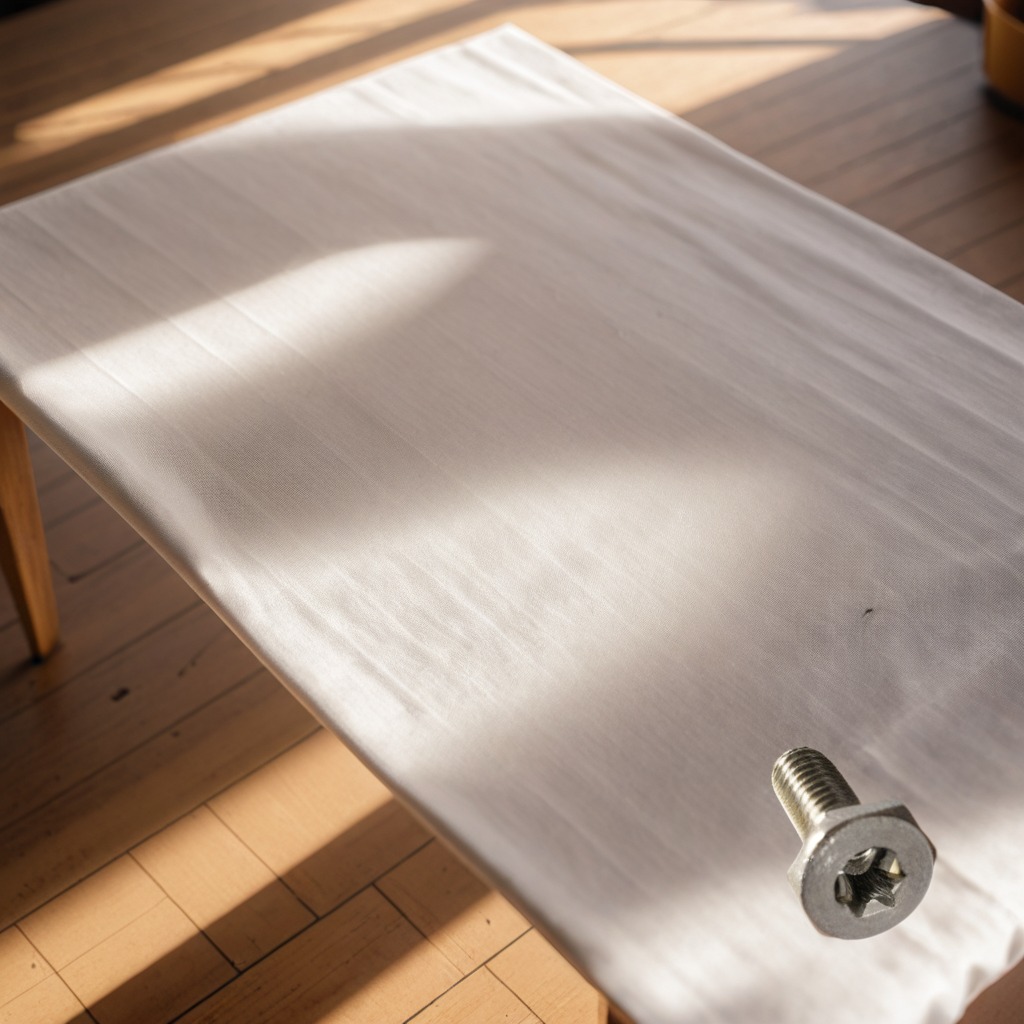
A metal screw is lying on a wooden table.